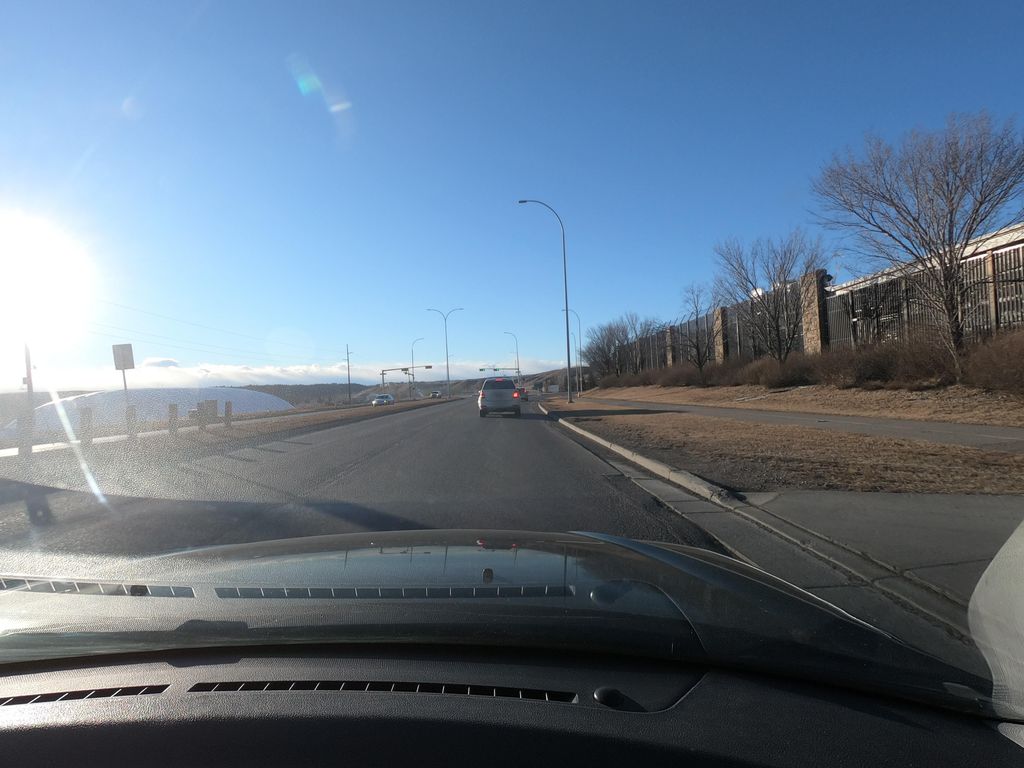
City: calgary